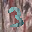
Label: 3